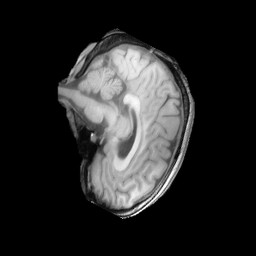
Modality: T1w
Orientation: sagittal
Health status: ill
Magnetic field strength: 3 T